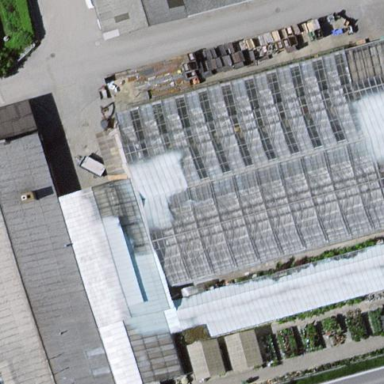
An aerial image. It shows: Greenhouse.